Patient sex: M
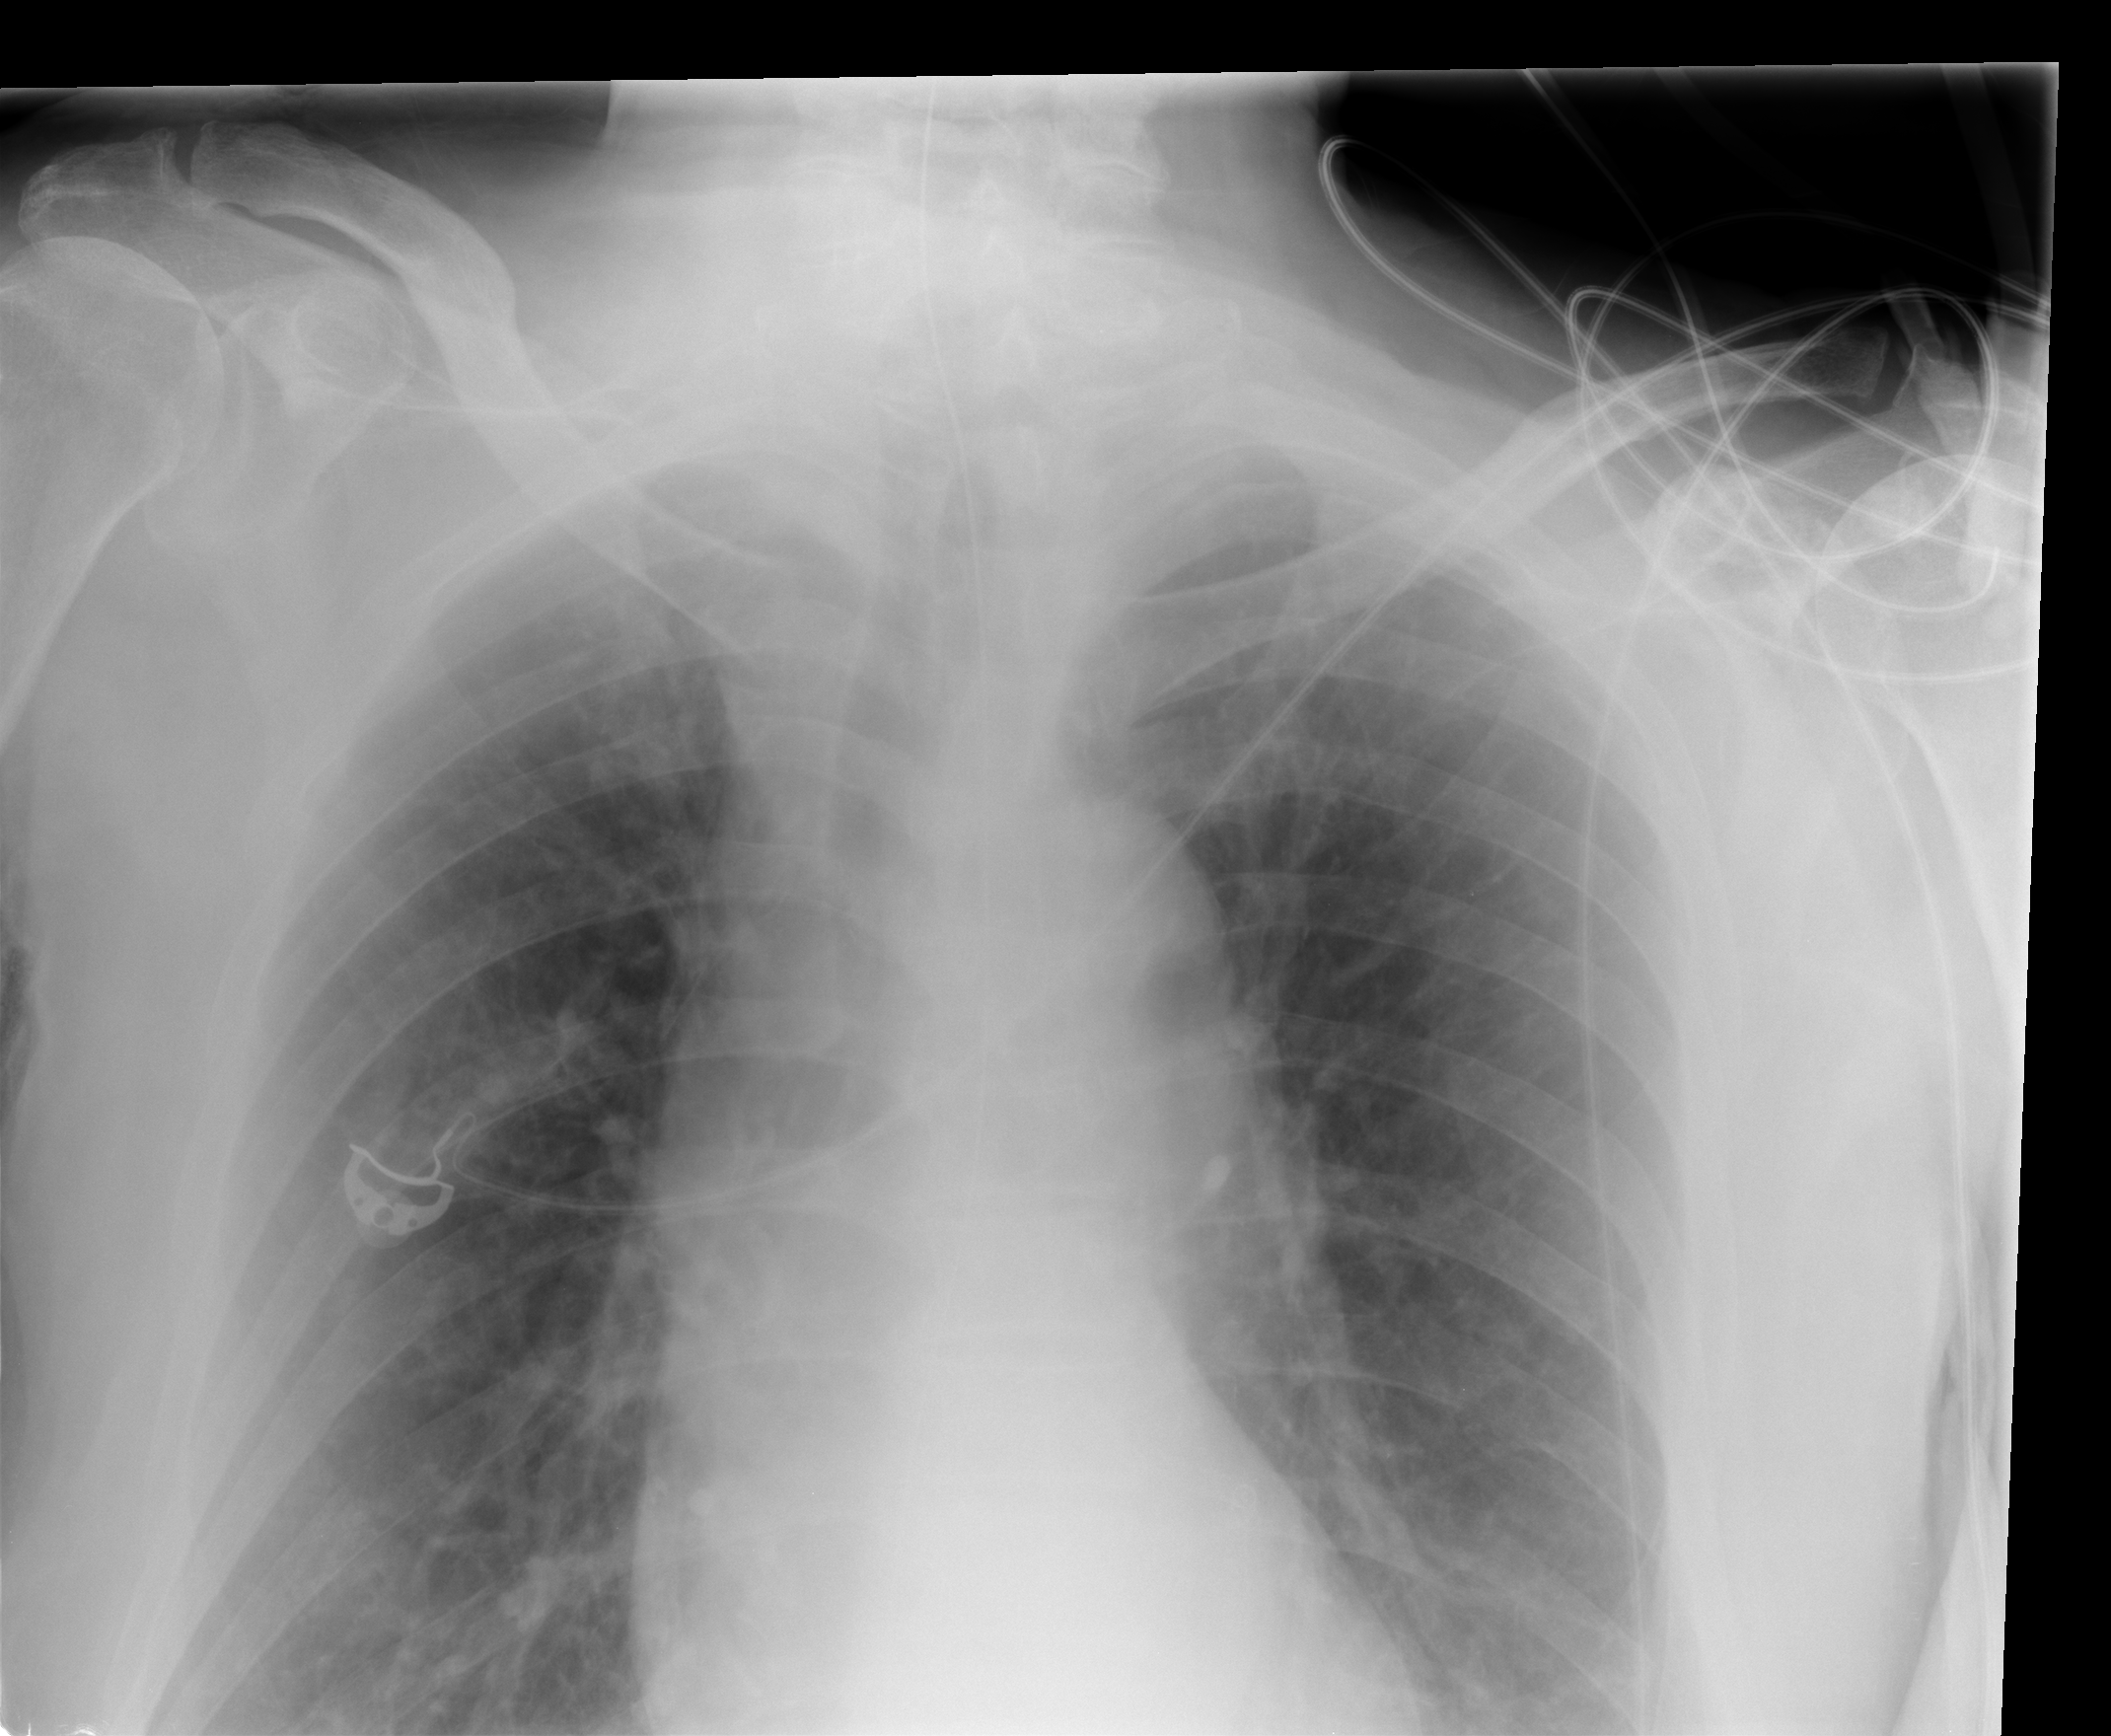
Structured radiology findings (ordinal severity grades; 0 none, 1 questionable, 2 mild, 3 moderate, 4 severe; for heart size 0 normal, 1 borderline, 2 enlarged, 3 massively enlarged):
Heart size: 0
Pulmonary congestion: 1
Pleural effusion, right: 0
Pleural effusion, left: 0
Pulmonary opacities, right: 0
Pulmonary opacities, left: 0
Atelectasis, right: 0
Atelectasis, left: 0